Question:
I'm having an issue displaying a long title in a recent post widget of a wordpress site, because when the link is too long, it breakes to another line but this new line, is messing up with the first one, because the second line is above. I tried add this CSS line 'line-height: 1.6em;' in '.widgettitle li' but didn't work and tried a couple of more classes that could possible be related by the name. Zero success on it, so what am I doing wrong?
I can only see the class that is applying to this box by expecting element, here's the URL <URL>. I do not see that class name on any of my index page nor head code.
'''
.widgettitle {
color:#fff;
background-color:#cc3234;
border: 1px #D9D9D9 solid;
font-size:20px;
padding-left:5px;
box-shadow: rgba(0,0,0, 0.1) 0px 0px 5px;
-moz-box-shadow: rgba(0,0,0, 0.1) 0px 0px 5px;
-webkit-box-shadow: rgba(0,0,0, 0.1) 0px 0px 5px;
}
.textwidget {
list-style-type: none;
font: 14px/16px Helvetica, Arial, sans-serif;
padding:5px;
line-height: 1.6em;
}
.widget {
overflow:hidden;
padding: 0 0 10px 10px;
margin: 0 0 10px;
}
.widget .date {
font-size:11px;
}
.widget h4 {
font-weight:normal;
}
.widget .sub-menu {
margin-left:10px;
}
.widget .sub-menu li{
margin-left:5px;
}
.widget .menu-main-container li{
list-style-type:square;
margin-left:15px;
}
.recent-posts li, .tweet-list li {
border-bottom: dotted 1px #555;
padding-bottom: 8px;
margin-bottom: 8px;
}
.recent-posts li:last-child {
border-bottom:none !important;
padding-bottom:none;
margin-bottom:none;
}
.recent-posts h3 {
font-weight: 600;
font-size: 12px;
}
.recent-posts h5 {
font-size: 11px;
font-family: Helvetica, Arial, sans-serif;
}
'''
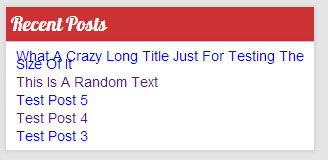
Answer: Instead of giving the 'line-height' value to , give it to .
The problem was that you didn't declare the style to a selector with enough specificity. I suspect that the tag previously inherited the 'line-height' from .